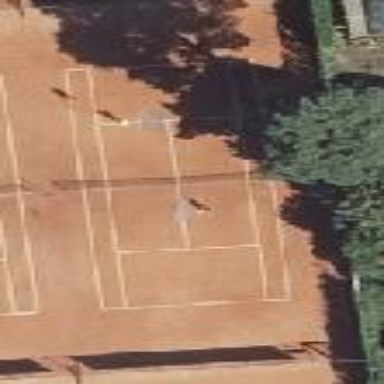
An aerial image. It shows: Clay tennis court on pitch.